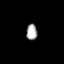
Tissue: prostate
Cell type: Fibroblasts
Senescence score: 0.7528
Nuclear area (px): 169
Mean DAPI intensity: 171.385